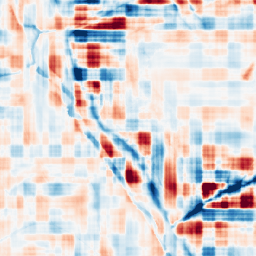
Category: wavelet
Decomposition family: wavelet_reverse_biorthogonal
Decomposition parameters: wavelet: rbio3.5
level: 5
Upsampling method: regularized
Upsampling parameters: scale: 2
lambda_reg: 0.001
Upsampling scale: 2